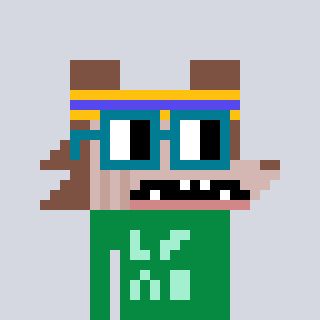
a pixel art character with square dark green glasses, a werewolf-shaped head and a green-colored body on a cool background